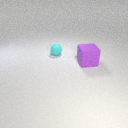
small cyan rubber sphere behind large purple rubber cube